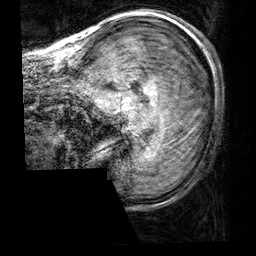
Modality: T1w
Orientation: sagittal
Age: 21
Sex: female
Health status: healthy
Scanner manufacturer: siemens
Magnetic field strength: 3 T
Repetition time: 2.3 s
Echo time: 0.00303 s